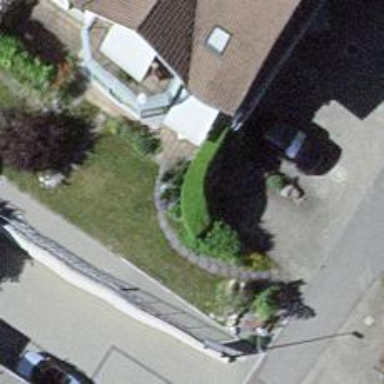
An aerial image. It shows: Hedge barrier.